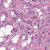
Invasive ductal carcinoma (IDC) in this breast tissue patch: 1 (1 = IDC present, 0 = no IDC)